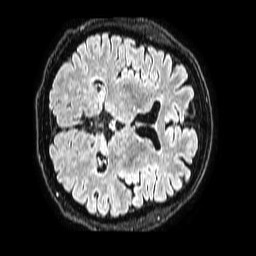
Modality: FLAIR
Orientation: axial
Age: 59
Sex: male
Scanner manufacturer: philips
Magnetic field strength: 1.5 T
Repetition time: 4.8 s
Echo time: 0.3 s